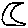
Label: moon